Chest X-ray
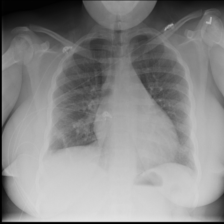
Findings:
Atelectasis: negative
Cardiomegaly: positive
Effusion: negative
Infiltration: negative
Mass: negative
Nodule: negative
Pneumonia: negative
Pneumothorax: negative
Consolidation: negative
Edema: negative
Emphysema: negative
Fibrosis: negative
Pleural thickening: negative
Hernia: negative